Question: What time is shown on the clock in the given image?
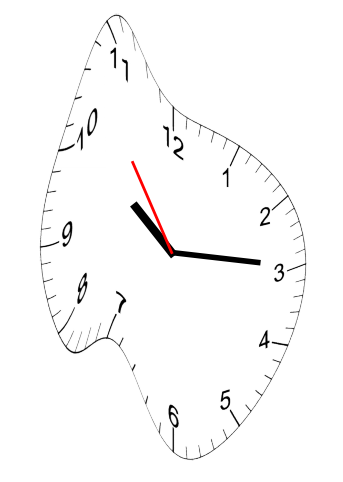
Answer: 10:14:54